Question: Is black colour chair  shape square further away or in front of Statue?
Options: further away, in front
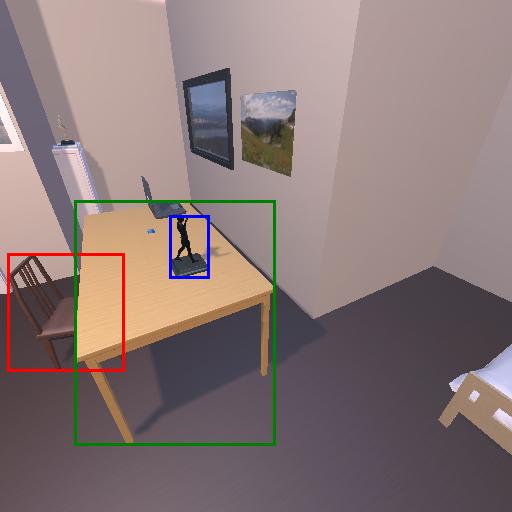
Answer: further away